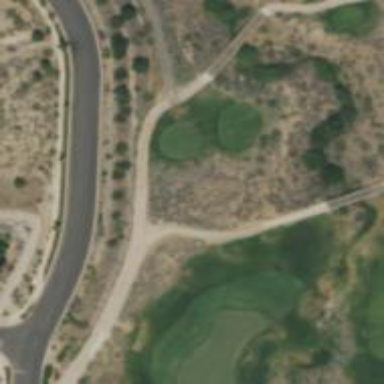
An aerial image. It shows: Path designated for golf carts.